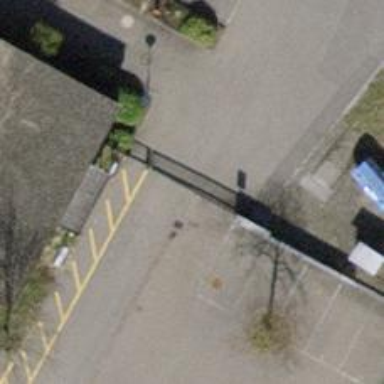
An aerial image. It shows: Gate.